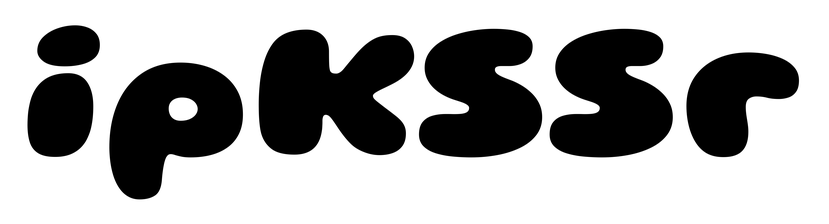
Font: Gluten_Black